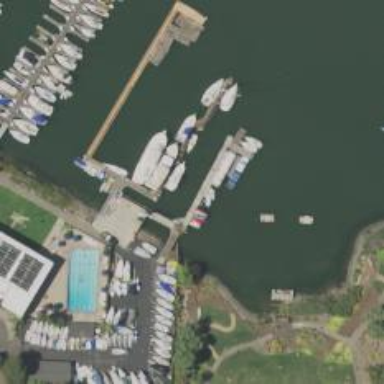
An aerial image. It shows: Slipway on leisure land.